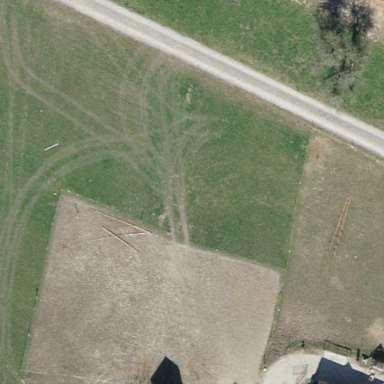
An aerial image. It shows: Fence.